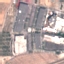
Land use / land cover: Industrial